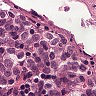
Metastatic tissue present: yes